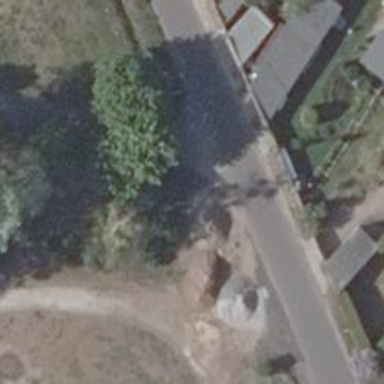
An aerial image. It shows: Asphalt road in residential area.